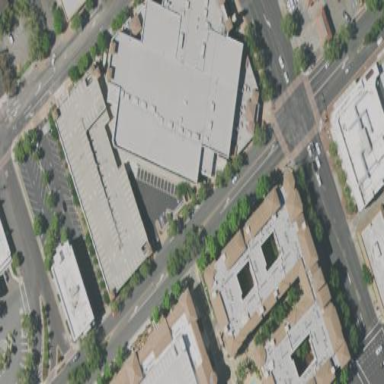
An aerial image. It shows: Commercial building hosting cinema.